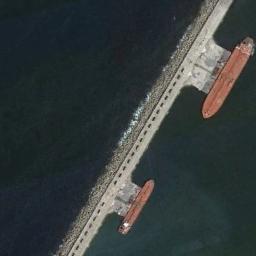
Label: ship